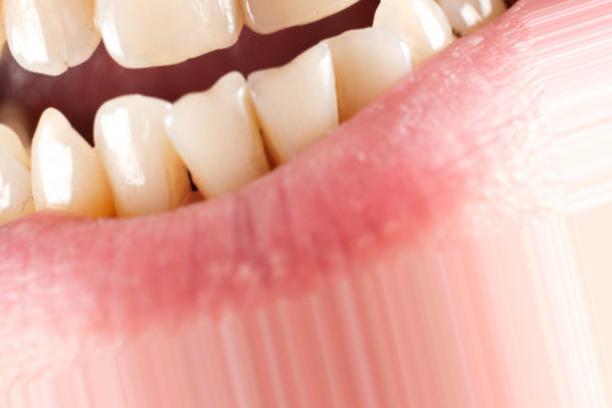
Condition: Caries